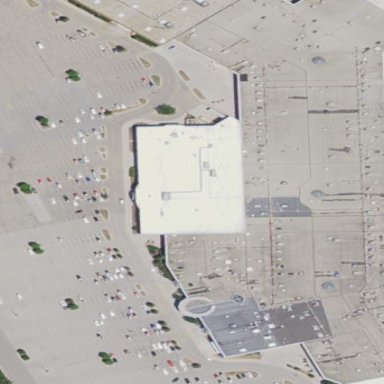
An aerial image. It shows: Department store.